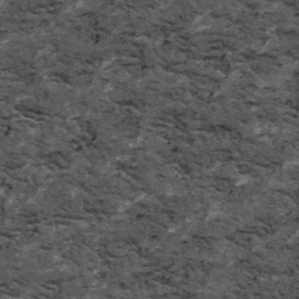
Label: frost